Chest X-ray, AP view. Patient: 61 years old, sex F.
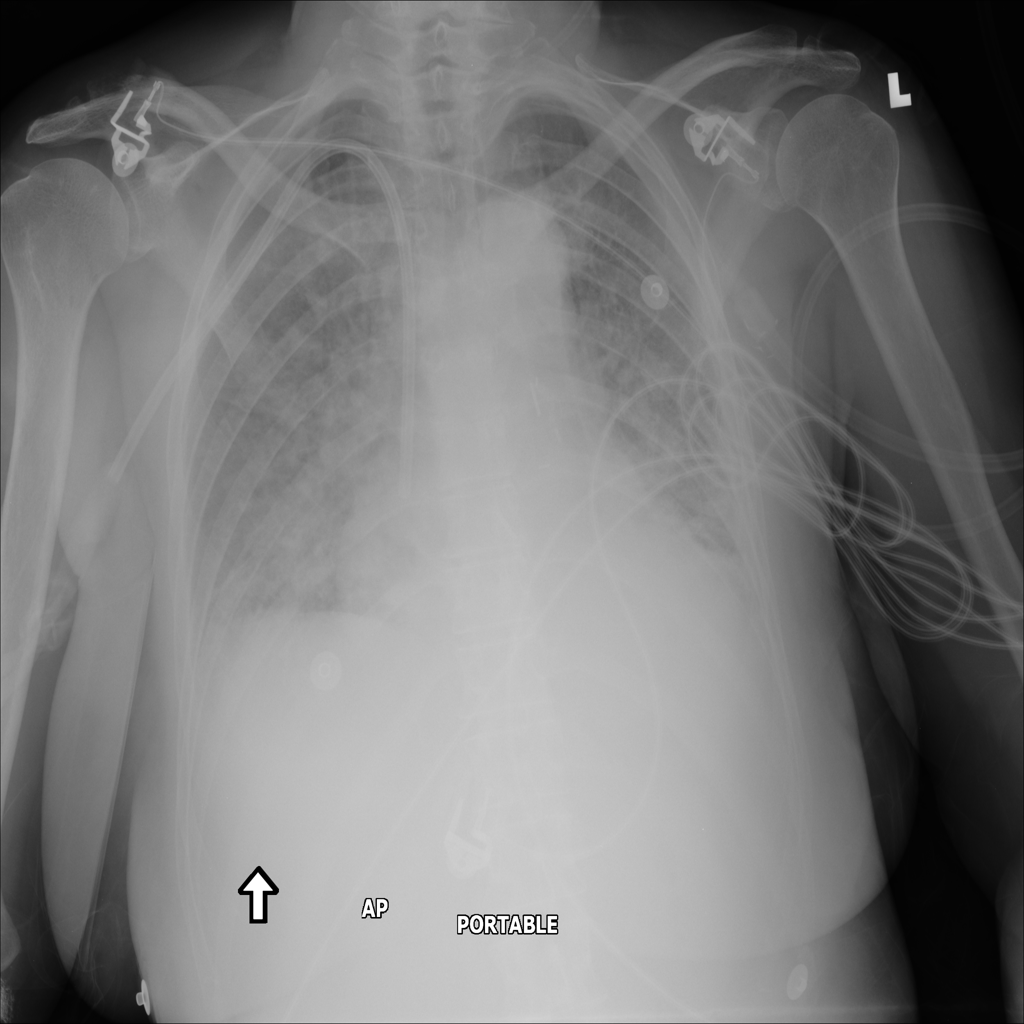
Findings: Edema, Infiltration, Pneumonia